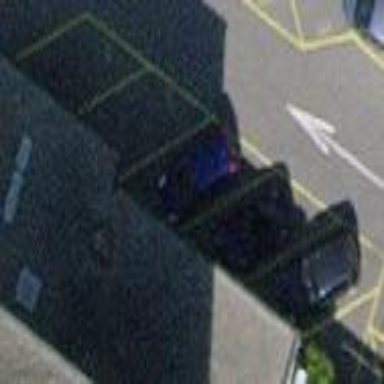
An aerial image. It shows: Street side parking area.